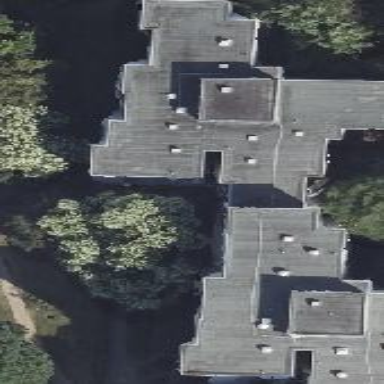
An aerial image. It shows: Grey flat-roofed apartments.